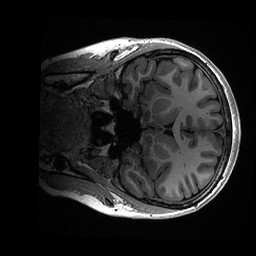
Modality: T1w
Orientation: coronal
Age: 19
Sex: female
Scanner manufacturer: ge
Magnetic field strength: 3 T
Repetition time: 0.006952 s
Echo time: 0.00292 s